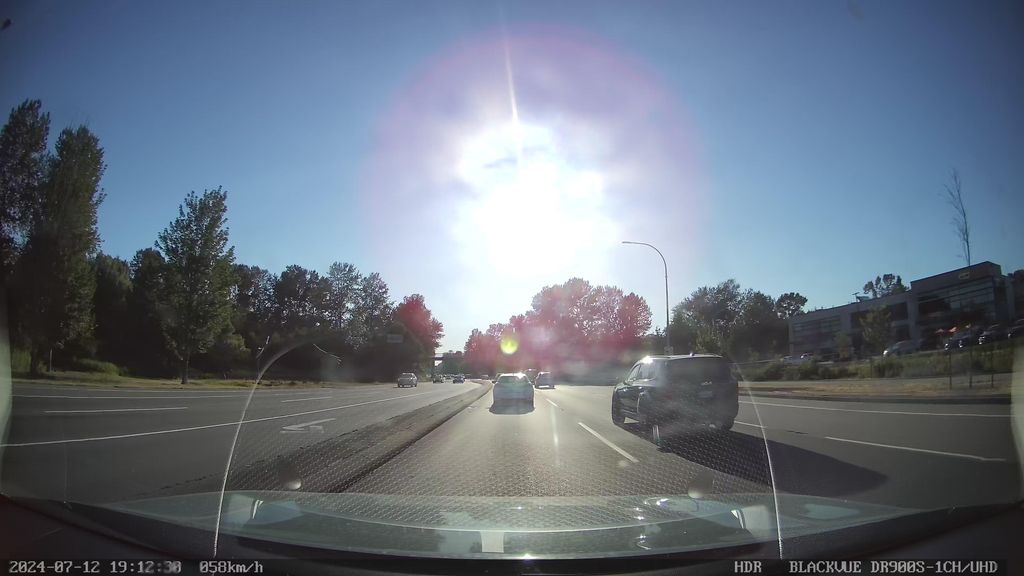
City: vancouver